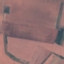
Land use / land cover: AnnualCrop